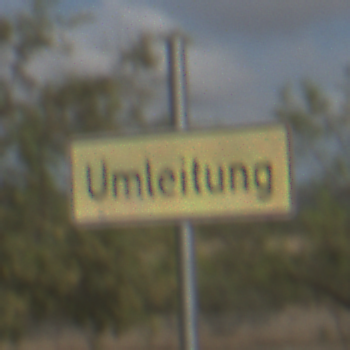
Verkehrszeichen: Umleitungsankuendigung
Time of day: MorningAfternoon
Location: Outdoor (Nature)
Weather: PartlyCloudy
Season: NotSpecified
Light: Natural